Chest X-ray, PA view. Patient: 62 years old, sex F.
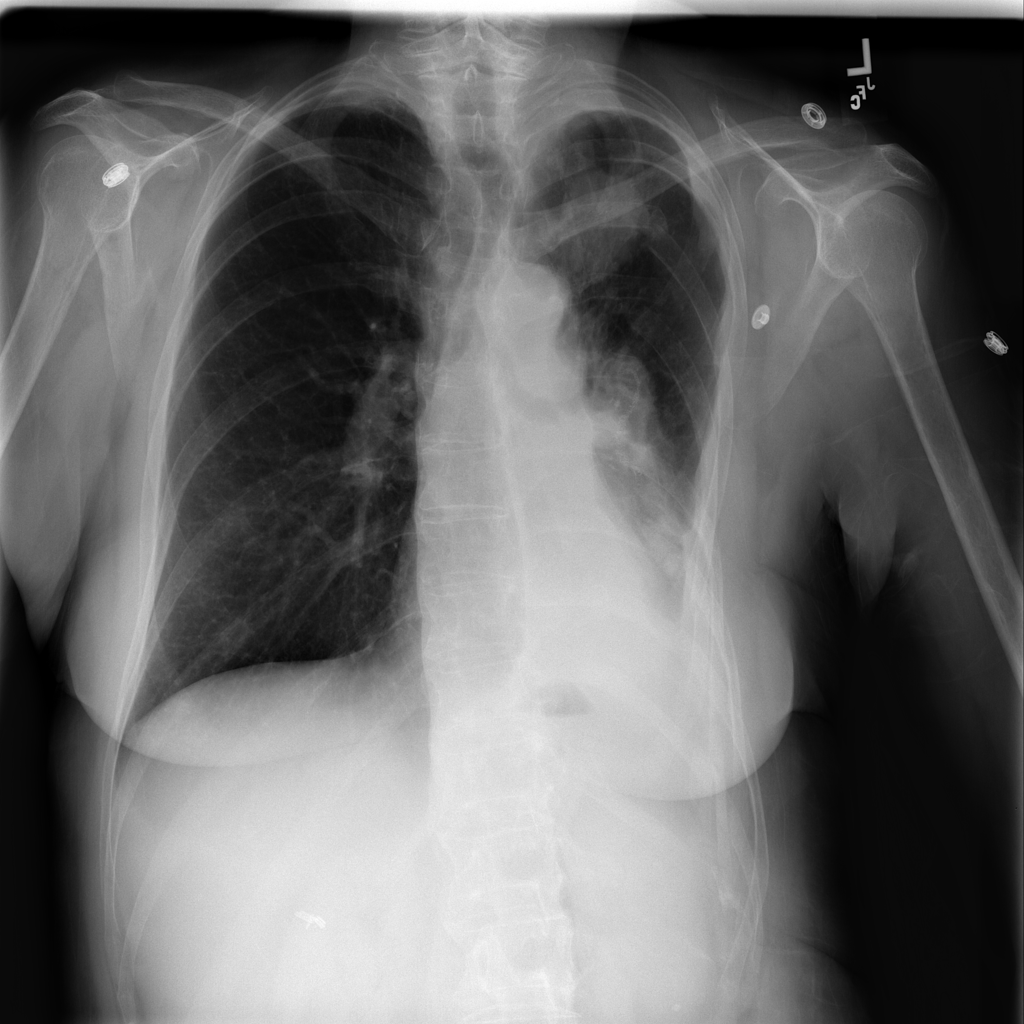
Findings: Consolidation, Mass